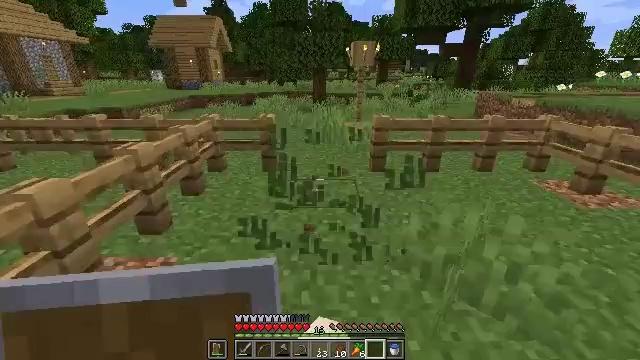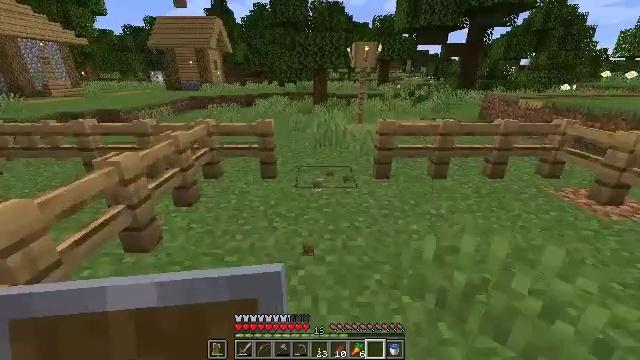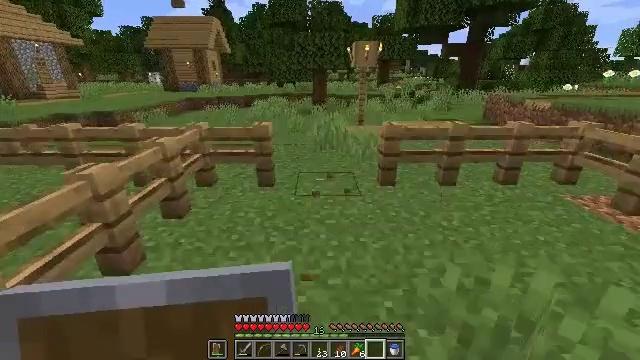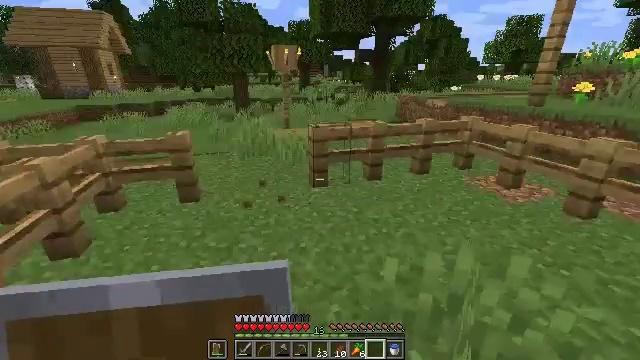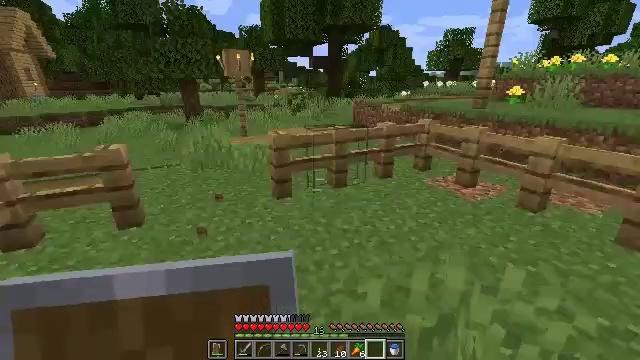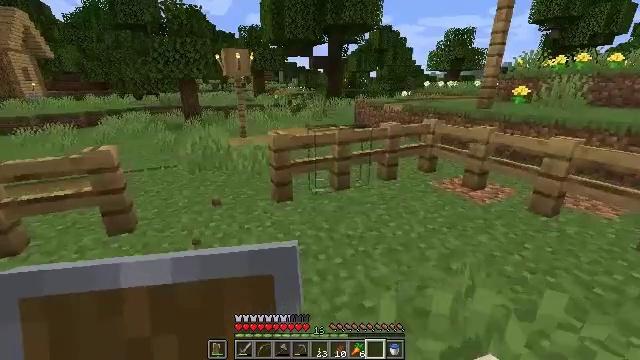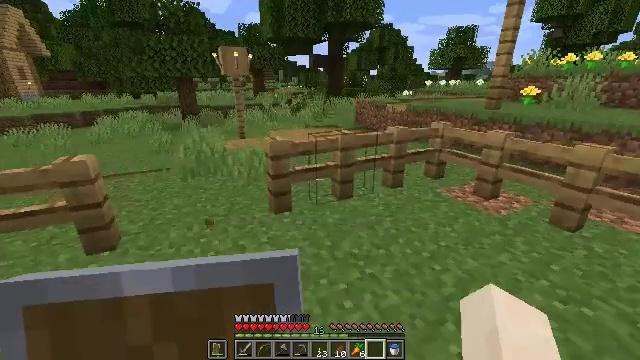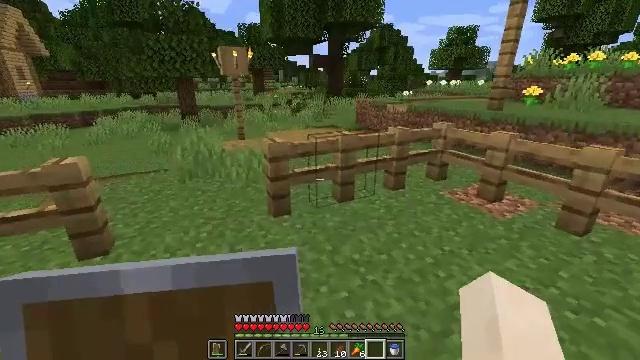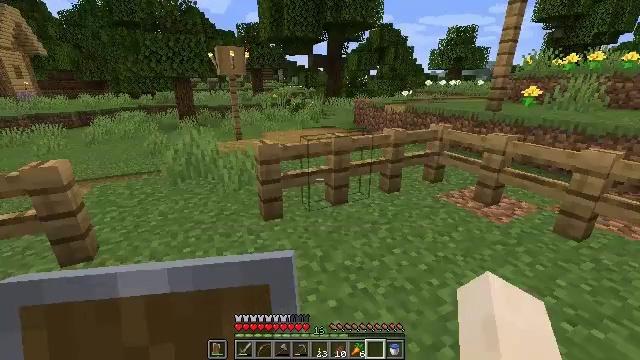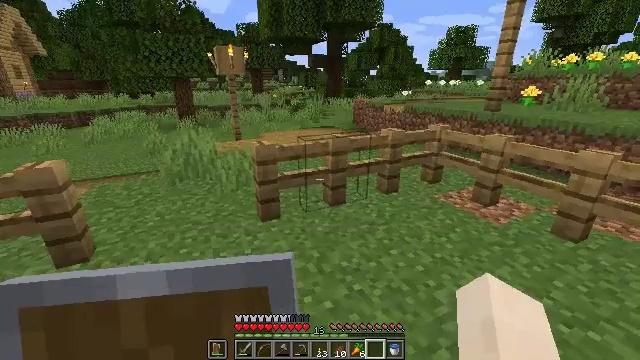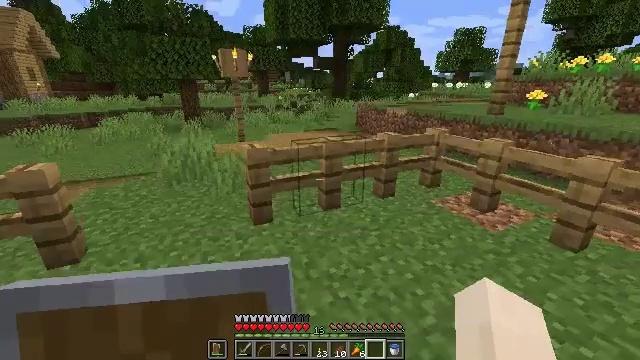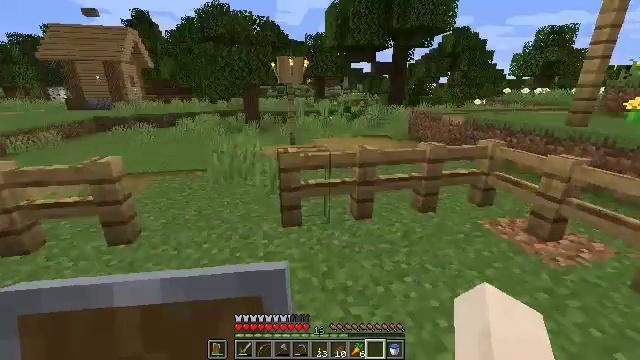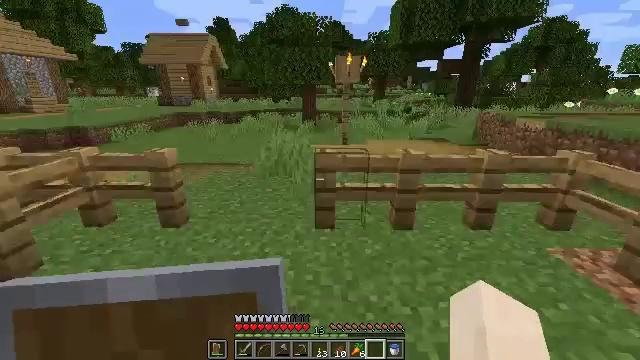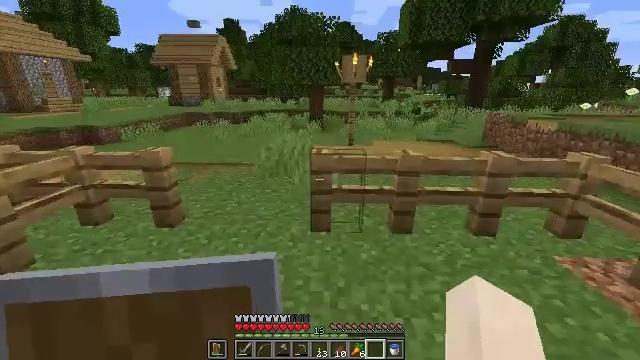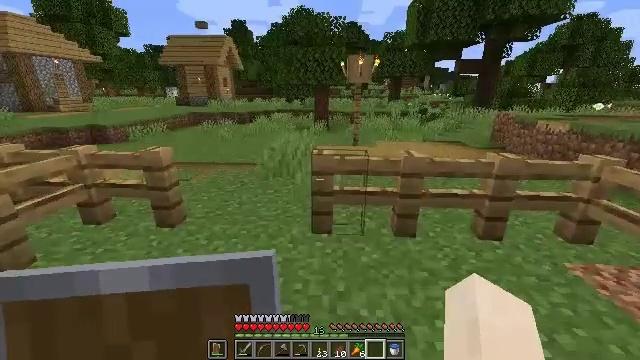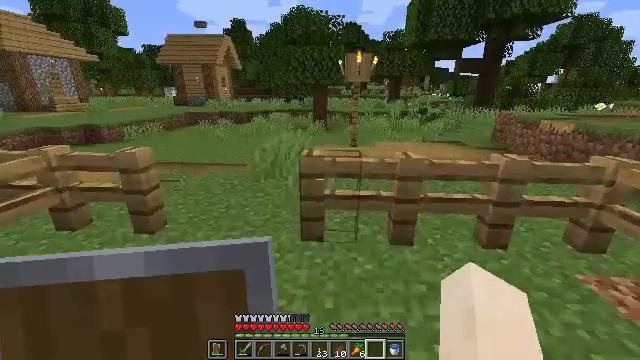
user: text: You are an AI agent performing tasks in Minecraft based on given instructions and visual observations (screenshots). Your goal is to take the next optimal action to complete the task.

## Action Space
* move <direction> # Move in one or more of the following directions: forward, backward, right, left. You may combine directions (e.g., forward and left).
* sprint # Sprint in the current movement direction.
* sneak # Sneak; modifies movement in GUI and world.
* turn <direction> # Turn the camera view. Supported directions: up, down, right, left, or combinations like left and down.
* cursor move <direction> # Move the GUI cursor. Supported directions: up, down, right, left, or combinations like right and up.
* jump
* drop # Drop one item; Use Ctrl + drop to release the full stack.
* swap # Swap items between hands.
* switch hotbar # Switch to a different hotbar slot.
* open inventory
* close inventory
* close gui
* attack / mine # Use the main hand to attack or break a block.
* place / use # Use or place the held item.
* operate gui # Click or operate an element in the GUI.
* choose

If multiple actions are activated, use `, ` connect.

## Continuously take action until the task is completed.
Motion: motion action
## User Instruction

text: Remove the oak fence from its place.
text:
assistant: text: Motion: move forward, attack / mine
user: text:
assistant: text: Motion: move forward
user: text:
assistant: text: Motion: move forward, turn right
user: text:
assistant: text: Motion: move forward, turn right and up
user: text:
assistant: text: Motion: move forward
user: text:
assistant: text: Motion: move forward
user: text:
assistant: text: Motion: no_op
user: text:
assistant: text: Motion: move right
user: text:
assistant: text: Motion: move right
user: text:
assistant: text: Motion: move right, turn left
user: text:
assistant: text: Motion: move forward and move right, turn left and up
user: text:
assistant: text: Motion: move forward and move right, turn left
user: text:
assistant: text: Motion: move forward and move right, turn left
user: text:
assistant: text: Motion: move forward, turn left
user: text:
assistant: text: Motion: move forward
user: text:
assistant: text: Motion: no_op
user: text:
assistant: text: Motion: no_op
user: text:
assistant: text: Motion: no_op
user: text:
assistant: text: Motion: move left
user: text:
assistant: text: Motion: move left, turn left
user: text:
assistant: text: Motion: move forward and move left, turn left and down
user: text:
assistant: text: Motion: move forward and move left, turn left and down
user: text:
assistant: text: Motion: move forward and move left, turn left
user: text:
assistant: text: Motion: move forward and move left
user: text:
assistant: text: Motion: move forward and move left
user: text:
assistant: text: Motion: move forward and move left
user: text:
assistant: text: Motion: move forward and move left
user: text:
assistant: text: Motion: move forward and move left
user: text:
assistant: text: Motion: move forward and move left, jump
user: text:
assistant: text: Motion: move forward and move left, jump